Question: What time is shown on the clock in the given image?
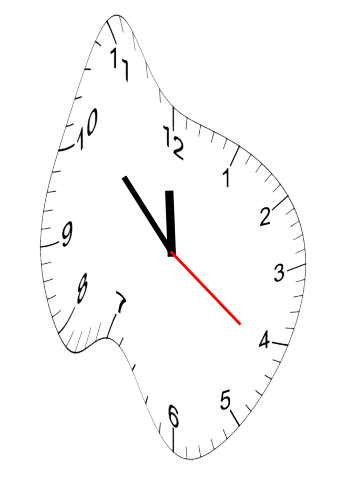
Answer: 11:52:21